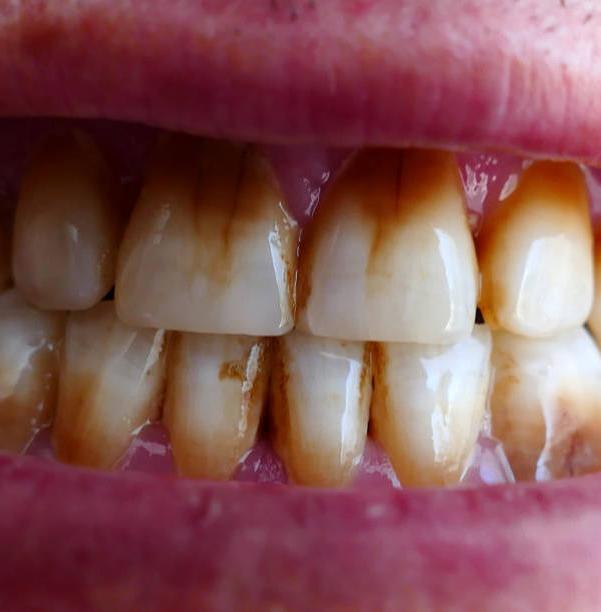
Condition: Calculus